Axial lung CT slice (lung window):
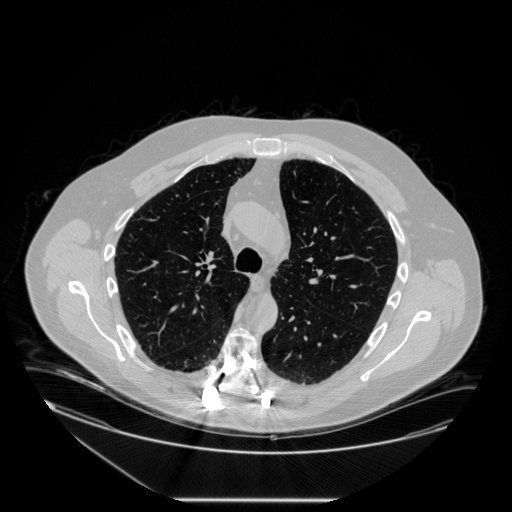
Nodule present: no